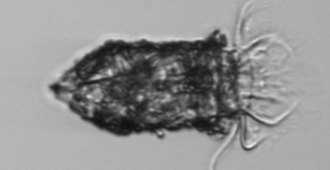
Label: Tintinnopsis